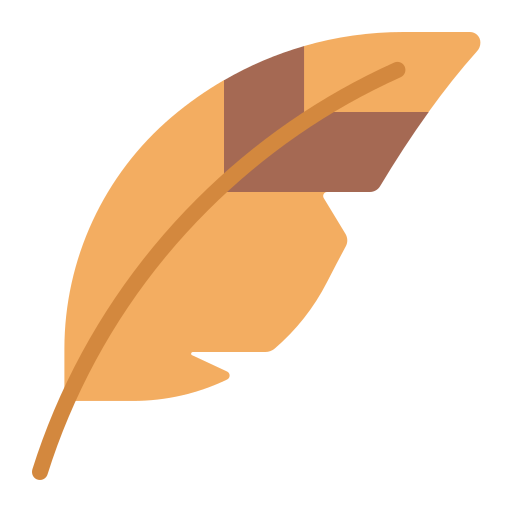
feather flat